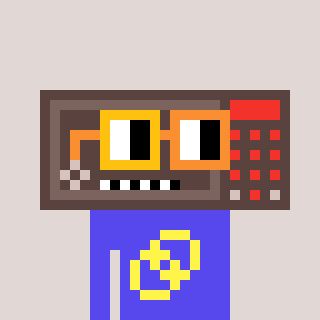
a pixel art character with square yellow and orange glasses, a wallsafe-shaped head and a computerblue-colored body on a warm background